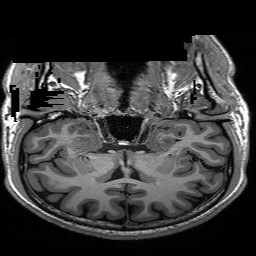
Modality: T1w
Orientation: sagittal
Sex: male